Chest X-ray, PA view. Patient: 50 years old, sex M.
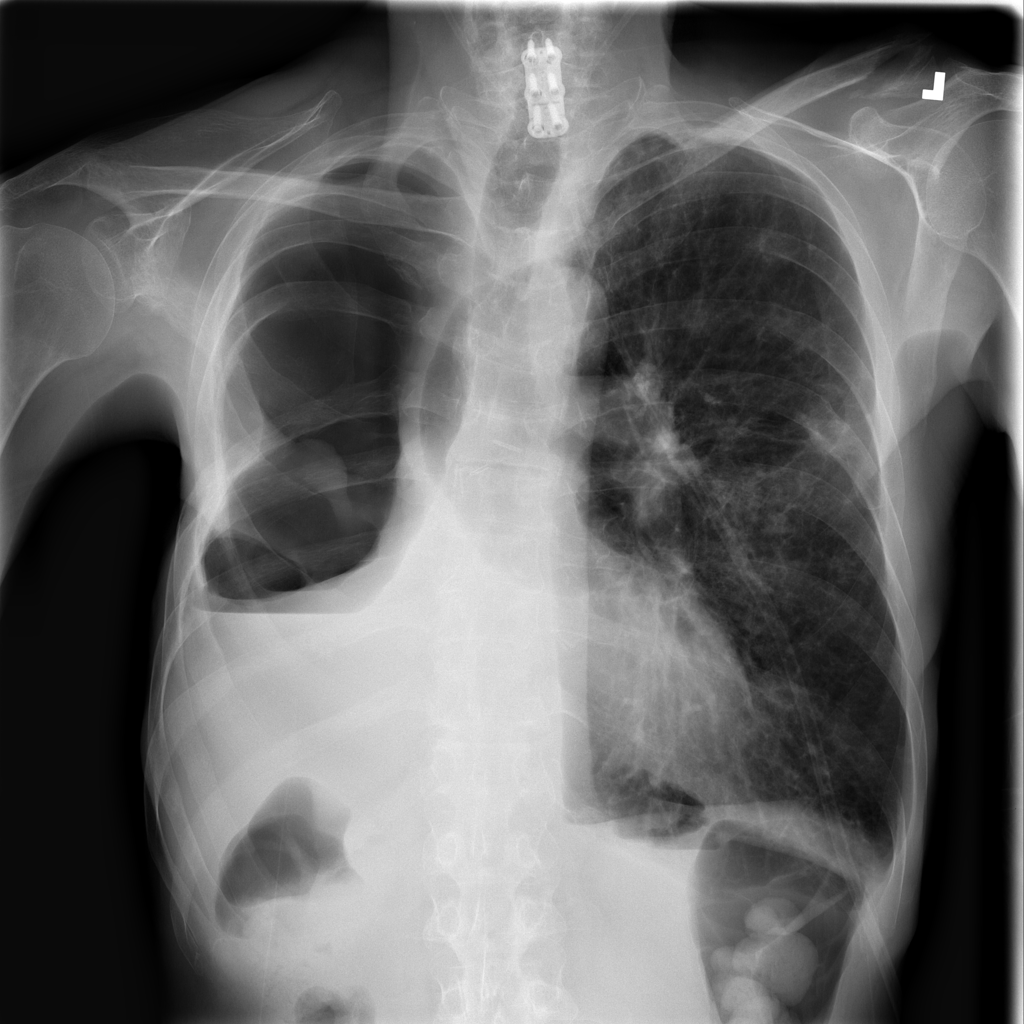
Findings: Atelectasis